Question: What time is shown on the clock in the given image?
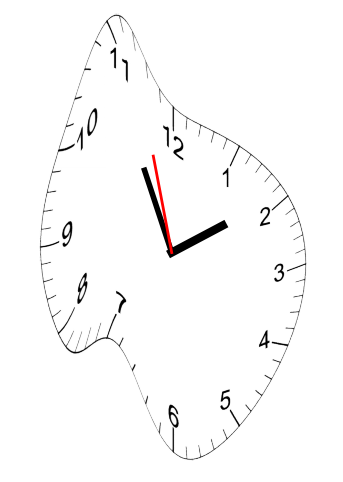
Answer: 01:54:57